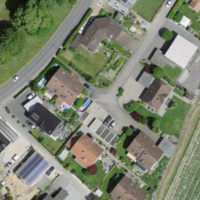
EUNIS habitat code: 54
Species observed at this site:
Ficus carica